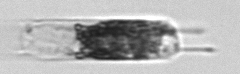
Label: Hemiaulus